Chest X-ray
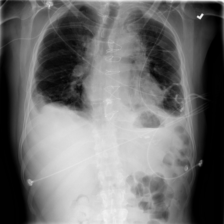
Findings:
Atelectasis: negative
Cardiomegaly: negative
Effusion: negative
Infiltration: negative
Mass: negative
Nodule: negative
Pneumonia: negative
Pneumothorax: negative
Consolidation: negative
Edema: negative
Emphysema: negative
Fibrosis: negative
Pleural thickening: negative
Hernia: negative